Question: I rotate a UILabel 30 degree.
In this case, I would like to get a bound size.
Is there a given feature? (function, property, method, etc..)
'''
UILabel *uiLabel = [[[UILabel alloc] initWithFrame:CGRectMake(100, 100, 100, 20)] autorelease];
uiLabel.text = @"UILabel Text";
uiLabel.transform = CGAffineTransformMakeRotation((CGFloat) (-M_PI/4));
CGSize rotatedBound = uiLabel.?????
'''

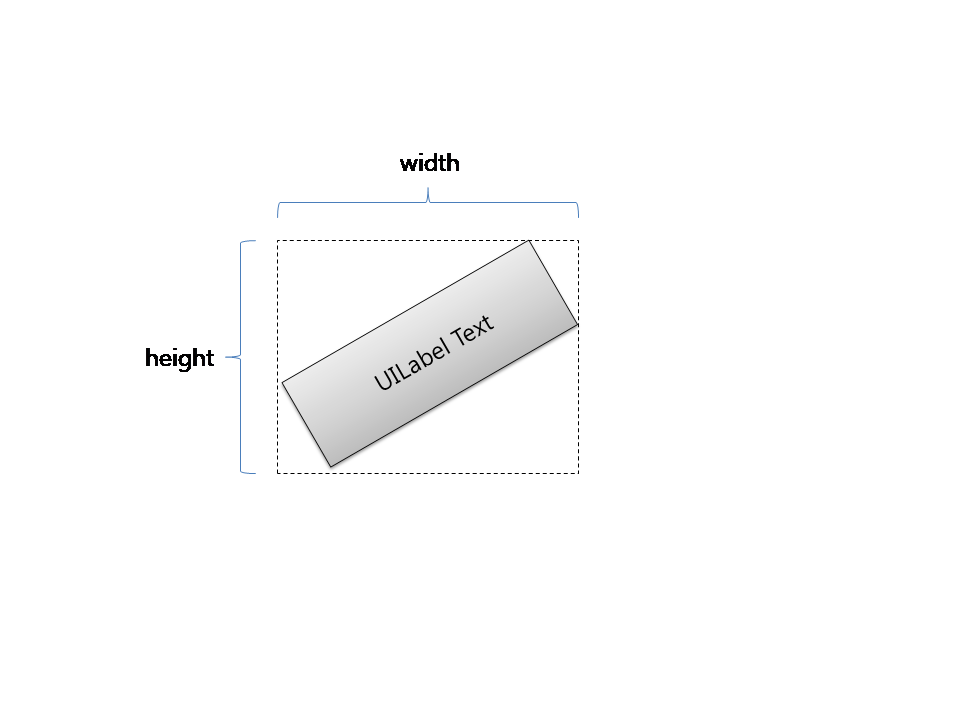
Answer: The 'size' member of the 'frame' property reflects the new container size:
'''
CGSize rotatedBound = uiLabel.frame.size;
'''